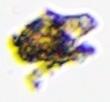
Label: Detritus